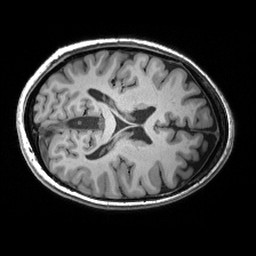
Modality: T1w
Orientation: axial
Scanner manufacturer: siemens
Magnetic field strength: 3 T
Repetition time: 2.53 s
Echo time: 0.00299 s